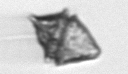
Label: Kryptoperidinium_triquetrum